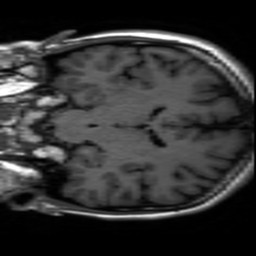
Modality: inplaneT1
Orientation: coronal
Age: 21
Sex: female
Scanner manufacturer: ge
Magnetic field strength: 3 T
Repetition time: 2.499 s
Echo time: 0.02513 s